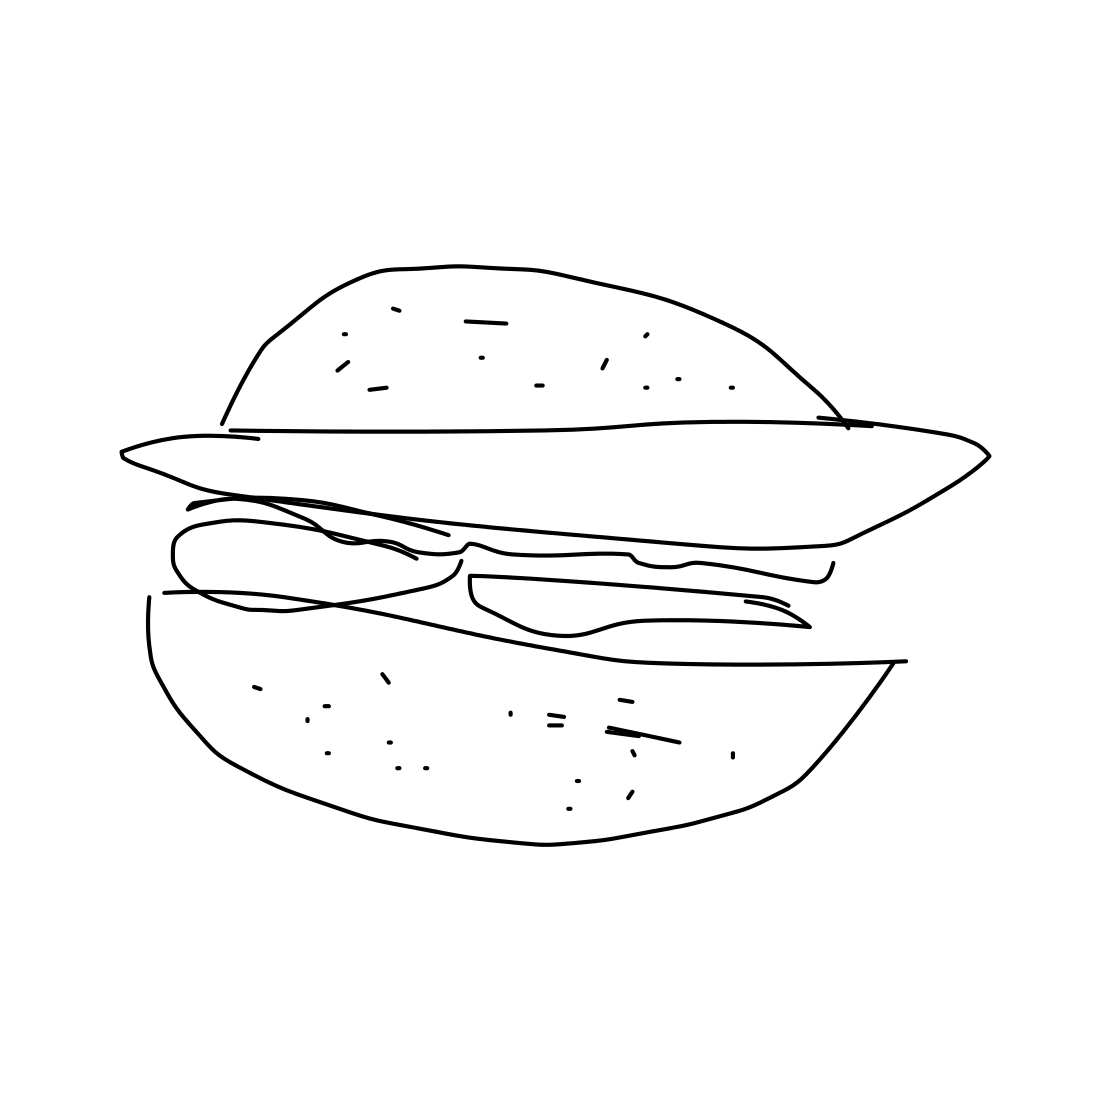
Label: hamburger